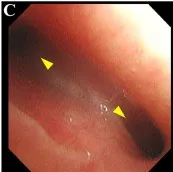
Bronchoscopy image showing extensive airway defects accompanied by mucosal hyperemia and edema. Narrowing of the carina with increased angle between LMB, and ,RMB (yellow arrowhead).
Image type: endoscopy (airway_endoscopy)